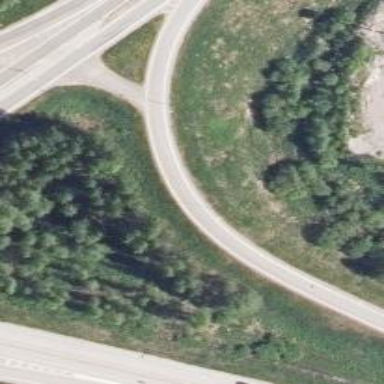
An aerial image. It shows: Asphalt trunk link motorroad.